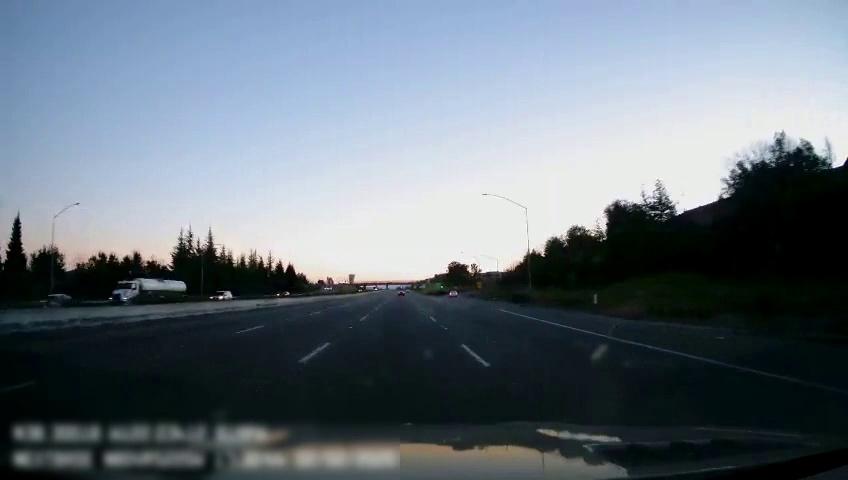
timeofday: Day
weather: Sunny
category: Drivable Space
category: Vehicles | Truck
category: Vehicles | SUV
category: Vehicles | SUV
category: Lanes | Current Lane
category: Lanes | Current Lane
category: Lanes | Alternate Lane
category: Lanes | Alternate Lane
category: Lanes | Alternate Lane